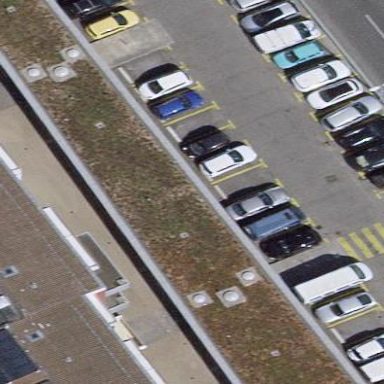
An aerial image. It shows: View of roof of building.